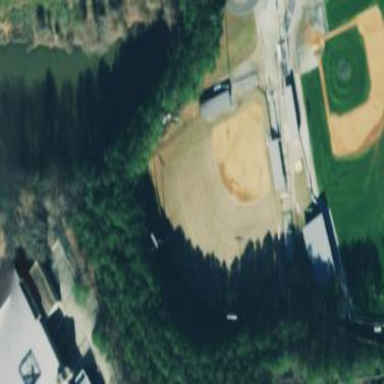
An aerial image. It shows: Softball pitch with grass surface for leisure land.